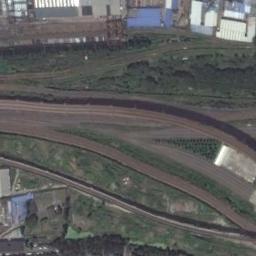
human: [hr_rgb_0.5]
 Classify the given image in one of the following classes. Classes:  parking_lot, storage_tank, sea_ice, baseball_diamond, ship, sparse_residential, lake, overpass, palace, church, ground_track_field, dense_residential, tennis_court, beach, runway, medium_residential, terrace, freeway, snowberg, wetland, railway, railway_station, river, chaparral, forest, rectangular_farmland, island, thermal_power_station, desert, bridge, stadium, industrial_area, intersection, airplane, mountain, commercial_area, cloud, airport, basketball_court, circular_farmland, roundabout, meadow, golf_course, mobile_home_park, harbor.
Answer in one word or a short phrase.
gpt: railway